Question: I am writing an app on iOS platform, I want a shadow effect behind my toolbar like this,

-
Thanks for any inout!
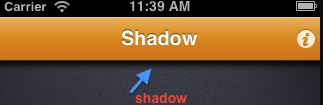
Answer: Is there going to be animated content overlapping your shadow? Because unless there is, I doubt it makes enough of a difference to matter. In which case, go with UIImageView, because it's easiest.
If there is going to be animated content, I would suspect you'll be able to wring slightly better performance out of drawing it yourself, but you're going to have to do some Core Graphics optimization (cache the drawn gradient, cache the CGGradient for redraws, etc.).
Beware premature optimization. BEWARE!